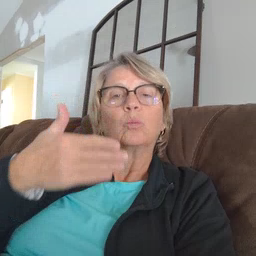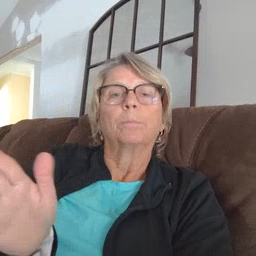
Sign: bedroom